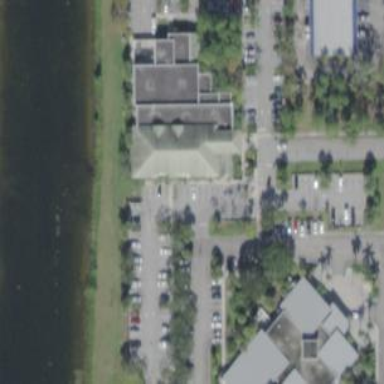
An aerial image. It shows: Building that serves as library.